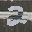
Label: 2